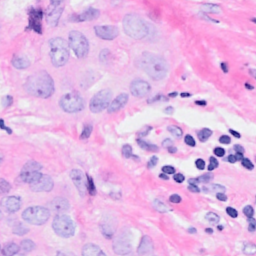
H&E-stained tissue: Breast